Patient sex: M
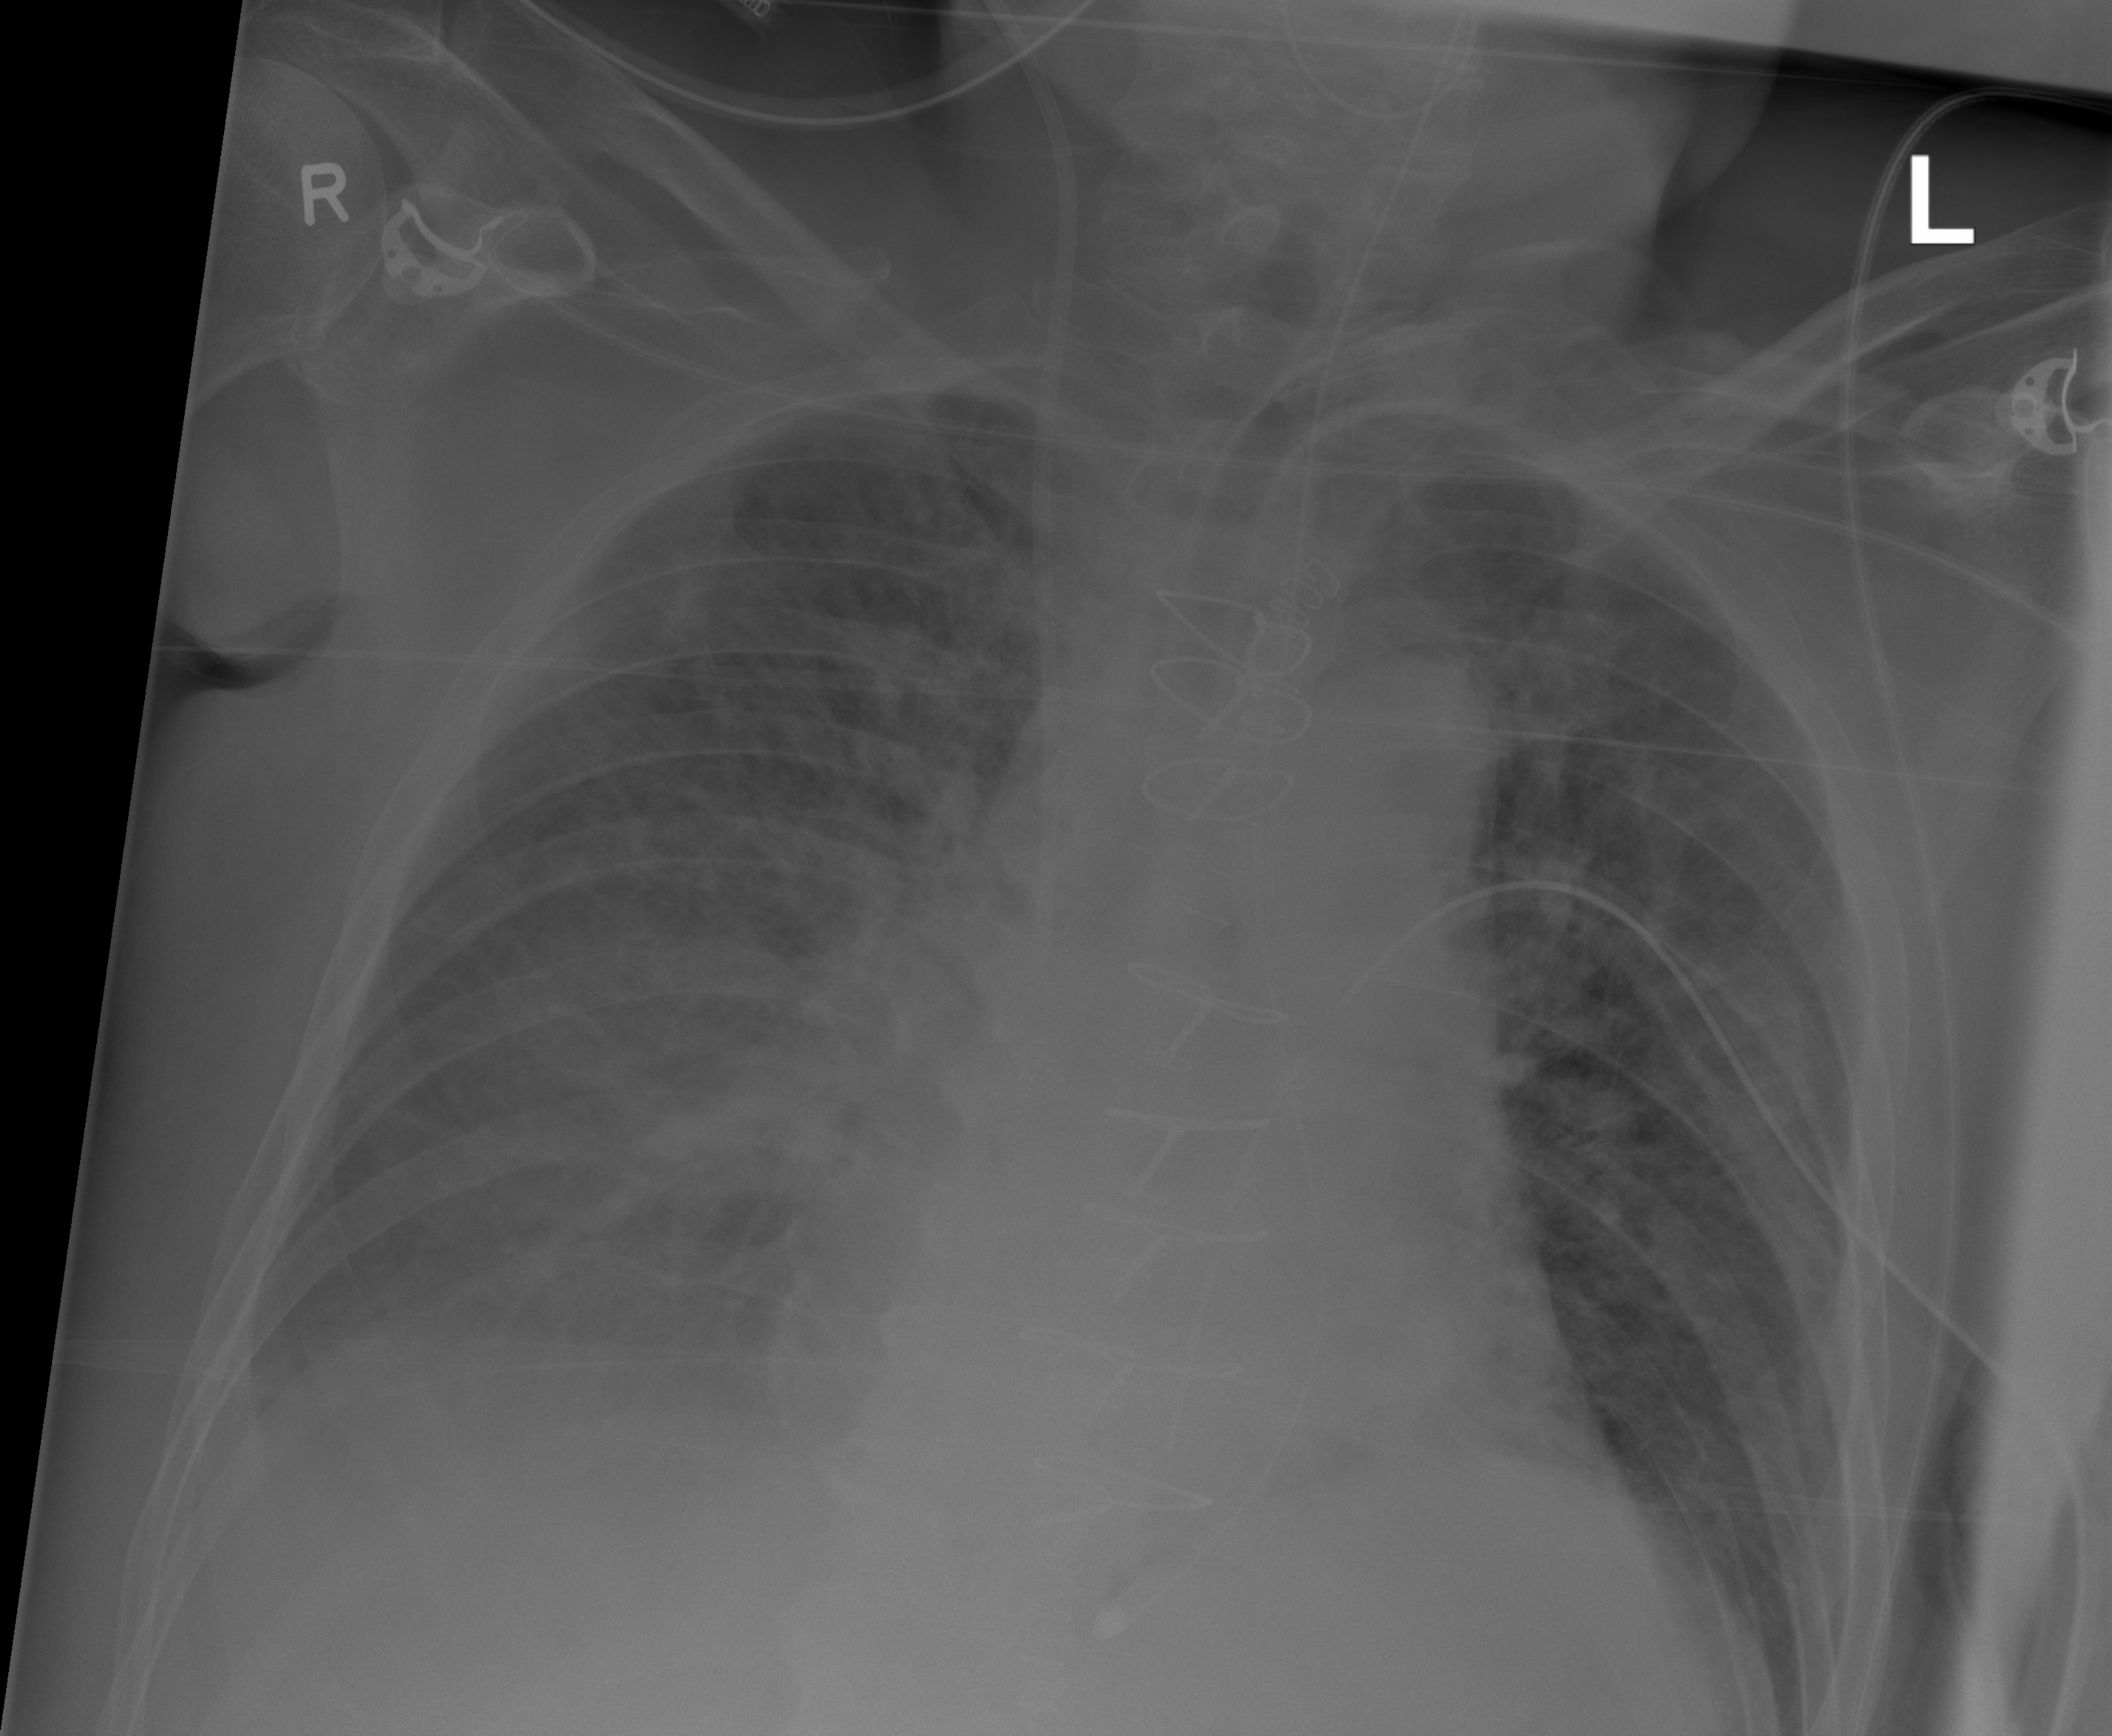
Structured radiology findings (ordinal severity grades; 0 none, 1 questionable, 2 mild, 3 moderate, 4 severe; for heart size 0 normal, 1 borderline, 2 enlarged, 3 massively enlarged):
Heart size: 2
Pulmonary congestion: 2
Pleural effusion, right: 2
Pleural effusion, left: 0
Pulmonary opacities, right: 2
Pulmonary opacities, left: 2
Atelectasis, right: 3
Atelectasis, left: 0